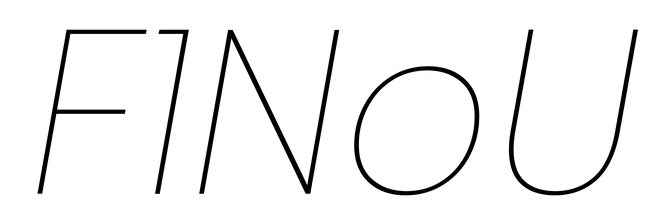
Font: Poppins-ThinItalic